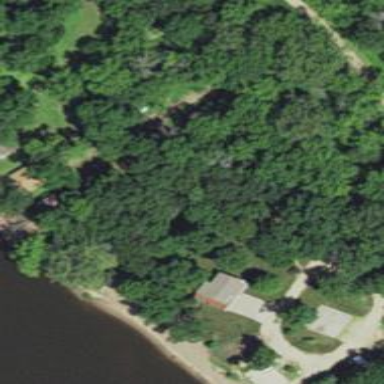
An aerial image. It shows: Driveway.